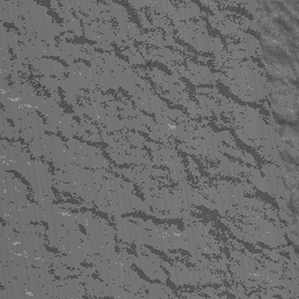
Label: frost